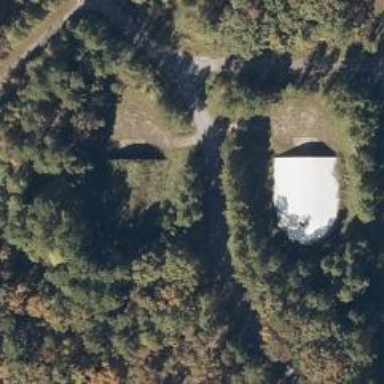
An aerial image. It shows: Military bunker.